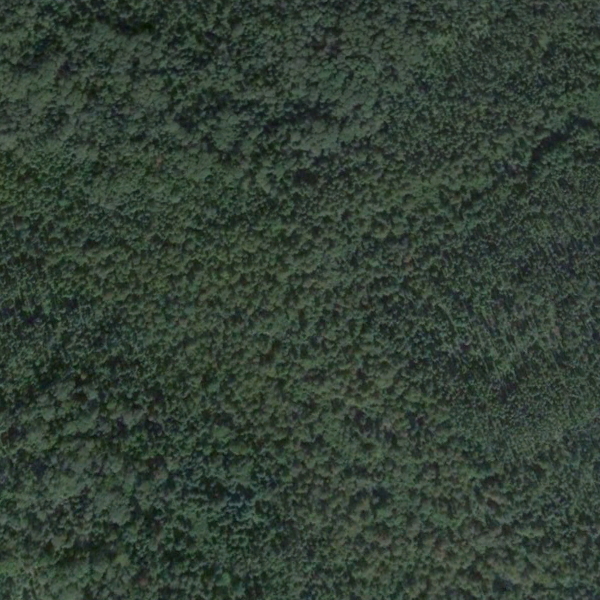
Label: Forest